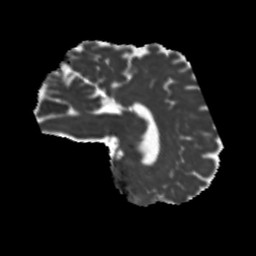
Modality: MD
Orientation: sagittal
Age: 70
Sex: male
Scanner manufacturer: siemens
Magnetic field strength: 3 T
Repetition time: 5.25 s
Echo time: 0.08 s